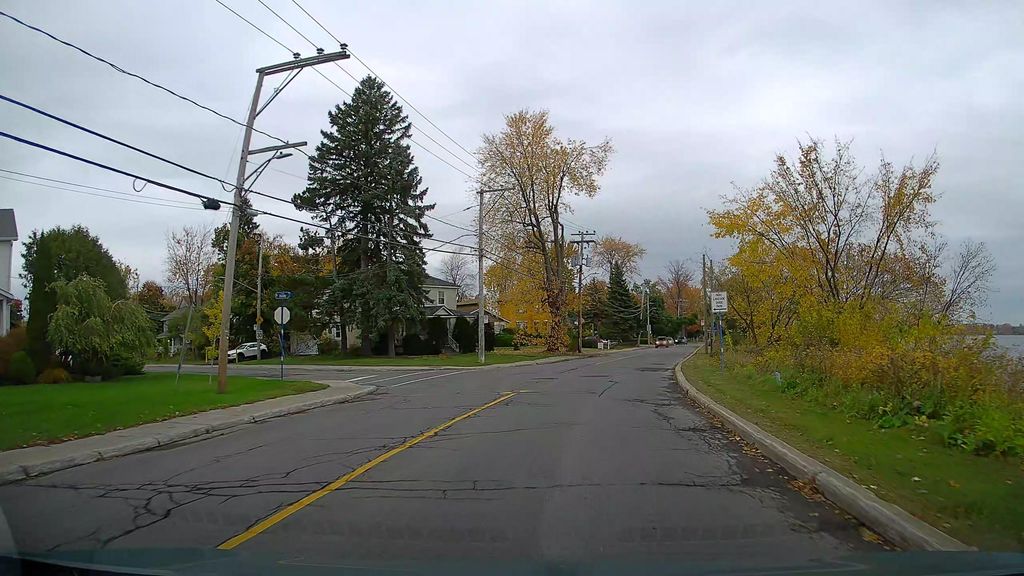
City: montreal